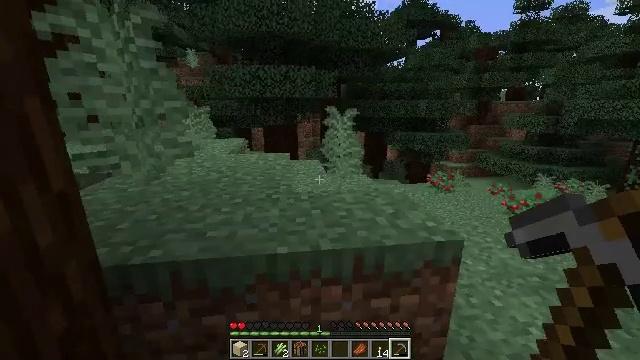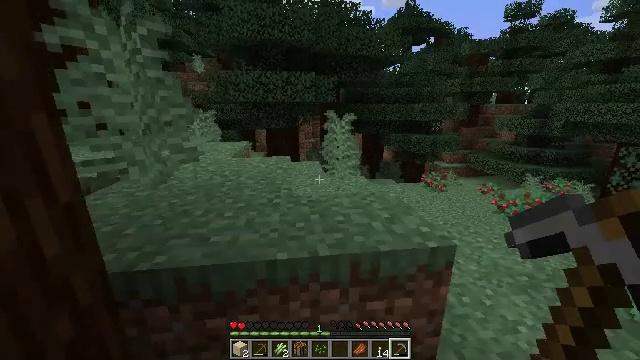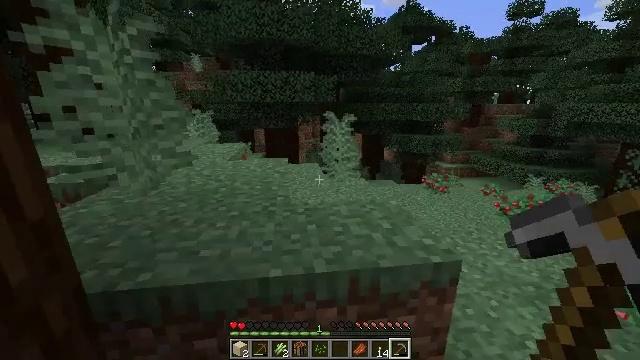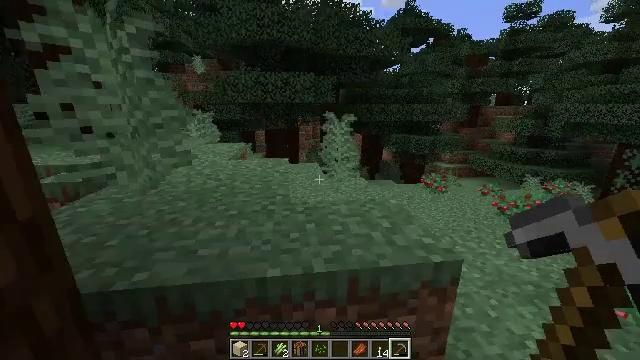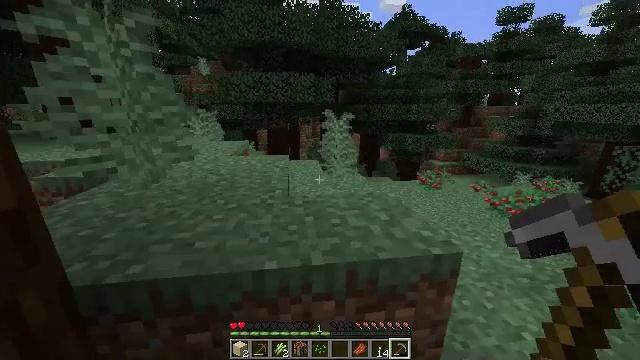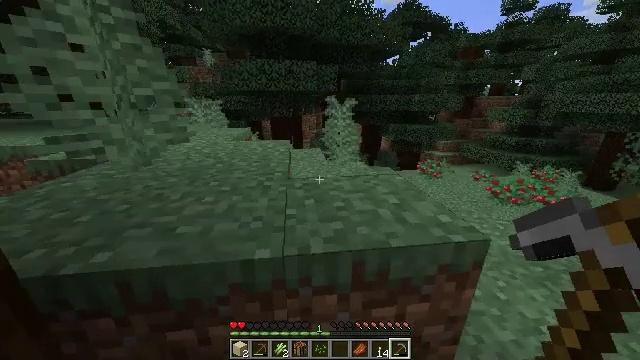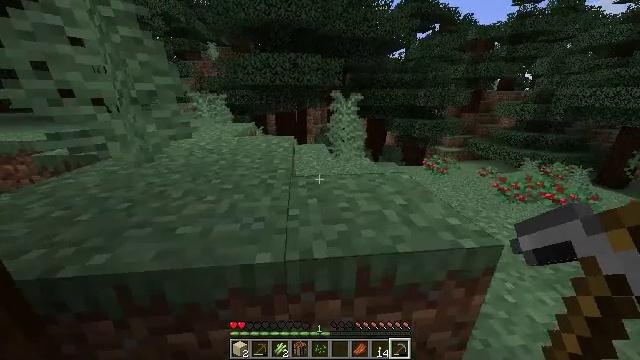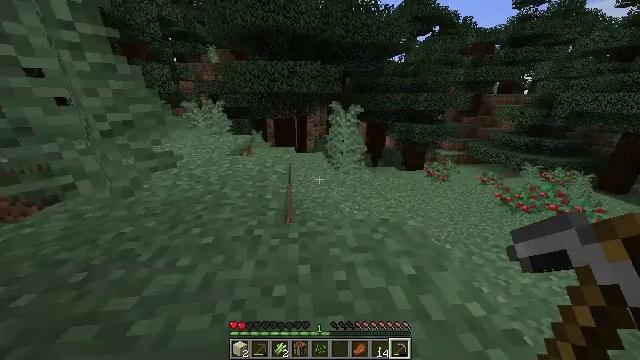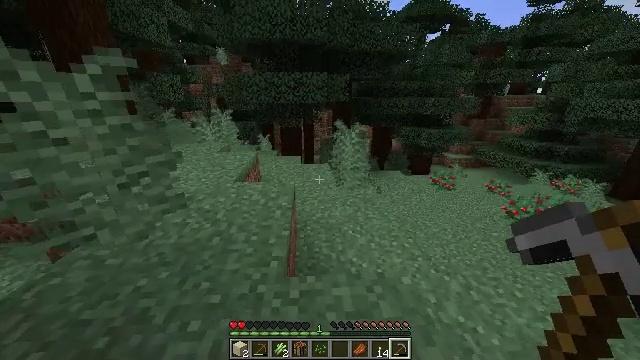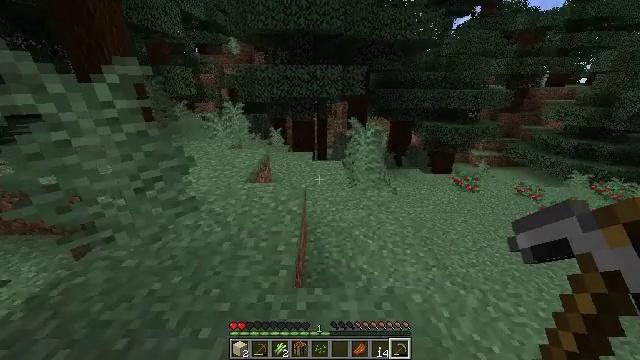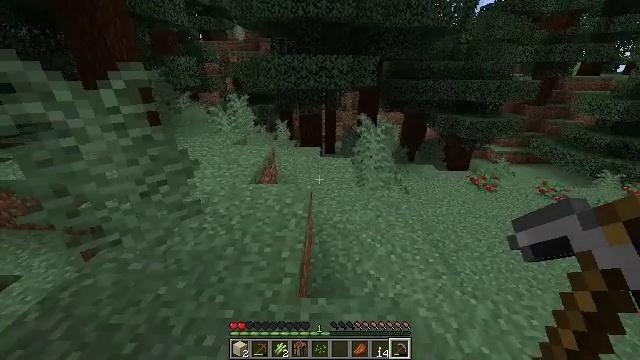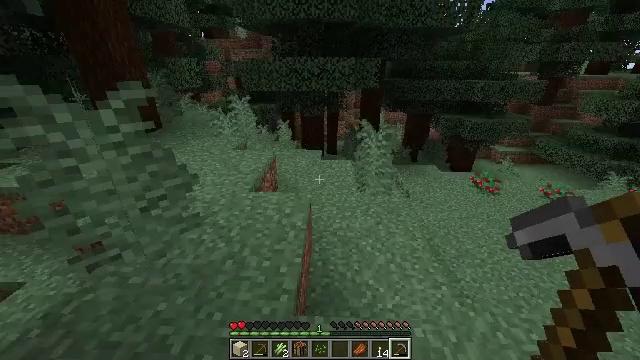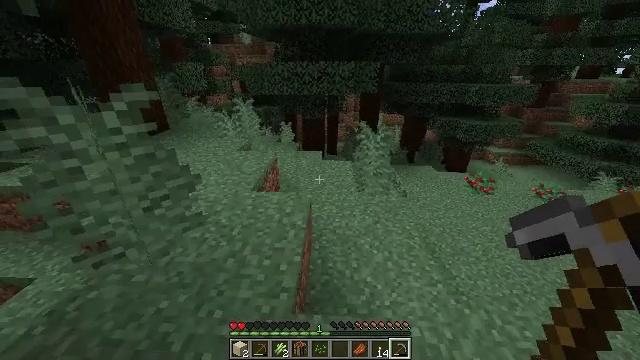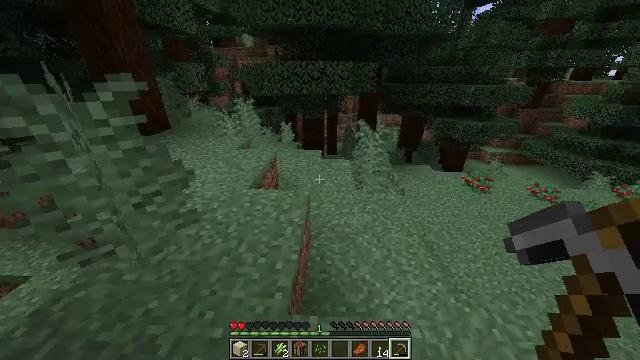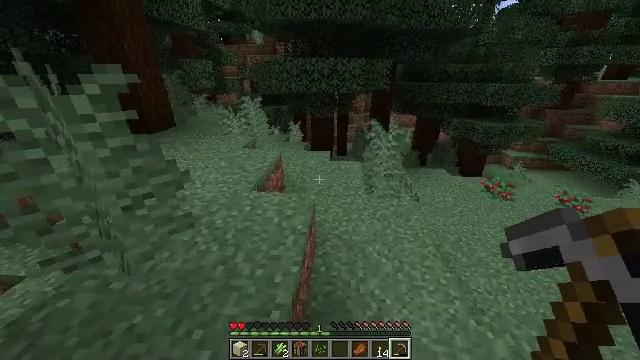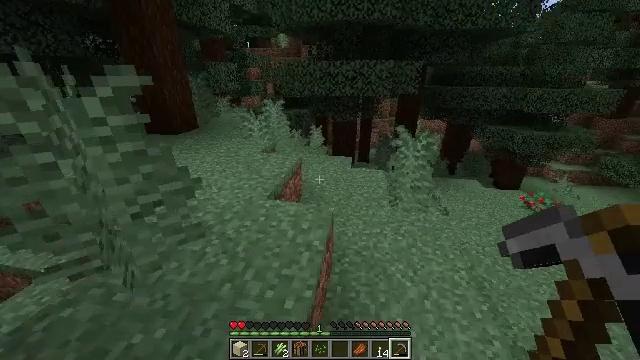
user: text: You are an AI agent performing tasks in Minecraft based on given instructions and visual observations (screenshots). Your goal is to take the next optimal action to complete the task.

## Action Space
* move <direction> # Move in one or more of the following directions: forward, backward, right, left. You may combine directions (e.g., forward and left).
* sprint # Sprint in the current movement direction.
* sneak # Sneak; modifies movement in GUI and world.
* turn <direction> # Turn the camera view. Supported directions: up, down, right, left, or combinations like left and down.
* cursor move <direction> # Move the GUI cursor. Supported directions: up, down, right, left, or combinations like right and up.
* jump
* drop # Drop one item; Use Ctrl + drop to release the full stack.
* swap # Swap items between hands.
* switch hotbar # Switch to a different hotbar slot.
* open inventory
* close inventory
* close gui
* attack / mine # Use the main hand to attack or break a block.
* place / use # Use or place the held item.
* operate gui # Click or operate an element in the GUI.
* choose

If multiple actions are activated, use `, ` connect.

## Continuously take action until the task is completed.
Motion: motion action
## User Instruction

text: Kill the salmon.
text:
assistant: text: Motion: move forward, sprint, jump
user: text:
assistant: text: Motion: move forward, sprint, jump
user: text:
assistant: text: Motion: move forward, sprint, jump
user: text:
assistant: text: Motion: move forward, sprint, jump
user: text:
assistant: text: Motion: move forward, sprint, turn down, jump
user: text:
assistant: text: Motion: move forward, sprint, turn left and down, jump
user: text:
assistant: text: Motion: move forward, sprint, jump
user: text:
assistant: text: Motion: move forward, sprint, turn left and down, jump
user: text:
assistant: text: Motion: move forward, sprint, turn left and down, jump
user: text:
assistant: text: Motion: move forward, sprint, turn left and down, jump
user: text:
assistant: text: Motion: move forward, sprint, jump
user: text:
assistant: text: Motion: move forward, sprint, jump
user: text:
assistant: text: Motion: move forward, sprint
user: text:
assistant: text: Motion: move forward, sprint, turn left
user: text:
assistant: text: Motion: move forward and move left, sprint, turn left and up
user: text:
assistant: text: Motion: move forward and move left, sprint, turn left and up
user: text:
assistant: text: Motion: move forward and move left, sprint, turn left and up
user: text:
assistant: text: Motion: move forward and move left, sprint
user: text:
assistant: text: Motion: move forward and move left, sprint
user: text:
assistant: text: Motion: move forward, sprint
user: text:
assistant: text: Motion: move forward, sprint
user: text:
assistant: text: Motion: move forward, sprint
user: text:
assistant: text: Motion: move forward, sprint
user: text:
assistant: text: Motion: move forward, sprint
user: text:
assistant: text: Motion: move forward, sprint
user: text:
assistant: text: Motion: move forward, sprint
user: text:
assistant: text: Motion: move forward, sprint, jump
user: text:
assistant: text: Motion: move forward, sprint, jump
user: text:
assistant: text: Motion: move forward, sprint, jump
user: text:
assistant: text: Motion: move forward, sprint, jump